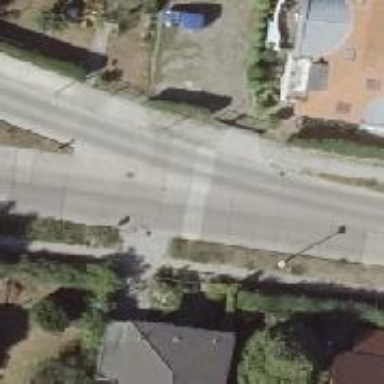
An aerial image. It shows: Residential road with concrete surface. There are separate sidewalks on both sides.